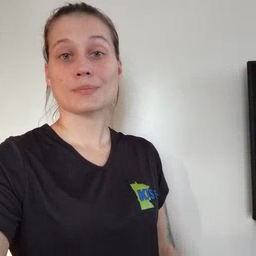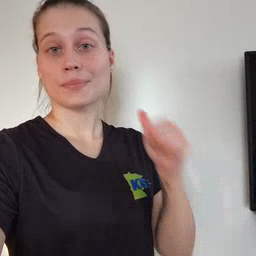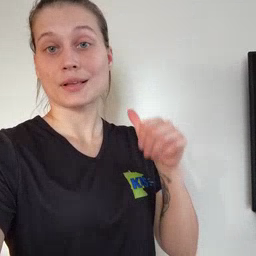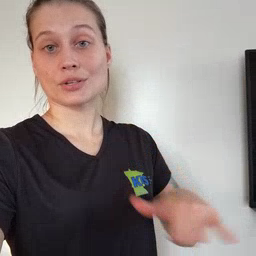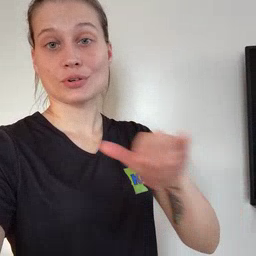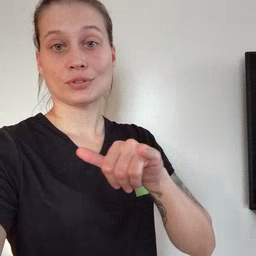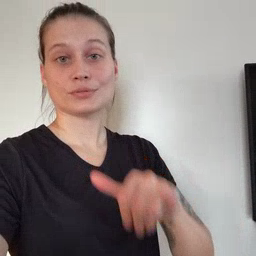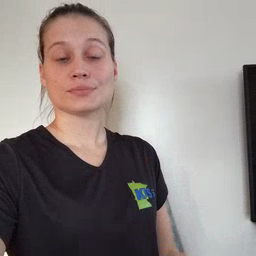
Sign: backyard